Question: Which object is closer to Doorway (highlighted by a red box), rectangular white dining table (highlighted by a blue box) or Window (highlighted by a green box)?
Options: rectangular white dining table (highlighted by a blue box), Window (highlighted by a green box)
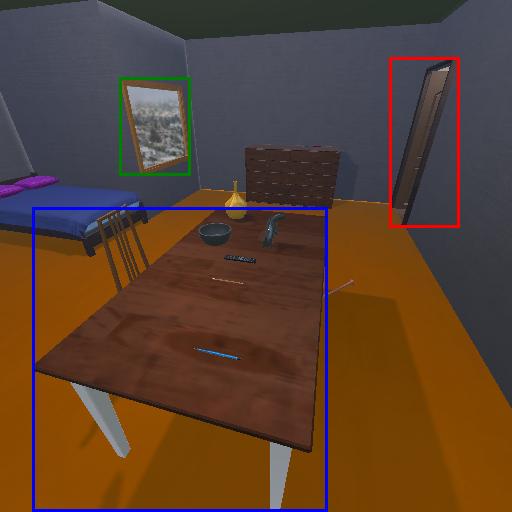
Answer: rectangular white dining table (highlighted by a blue box)